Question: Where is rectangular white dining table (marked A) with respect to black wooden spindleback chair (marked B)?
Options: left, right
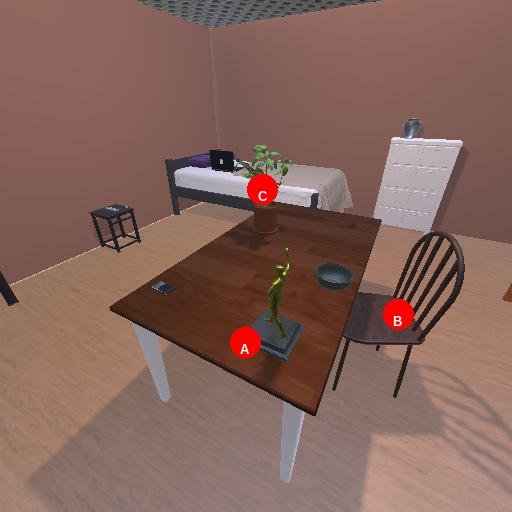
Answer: left